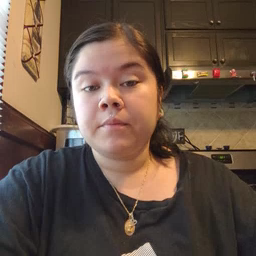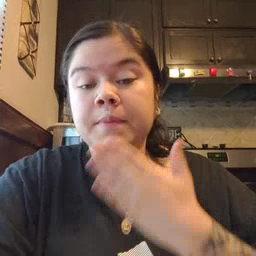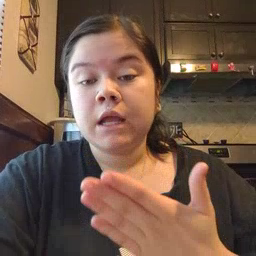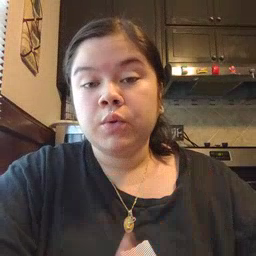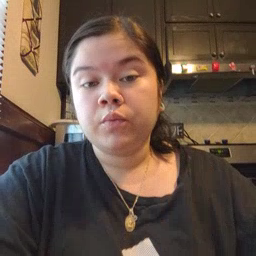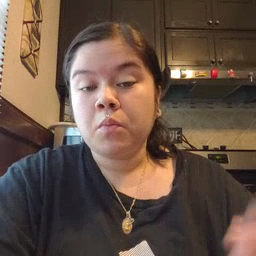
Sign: thankyou